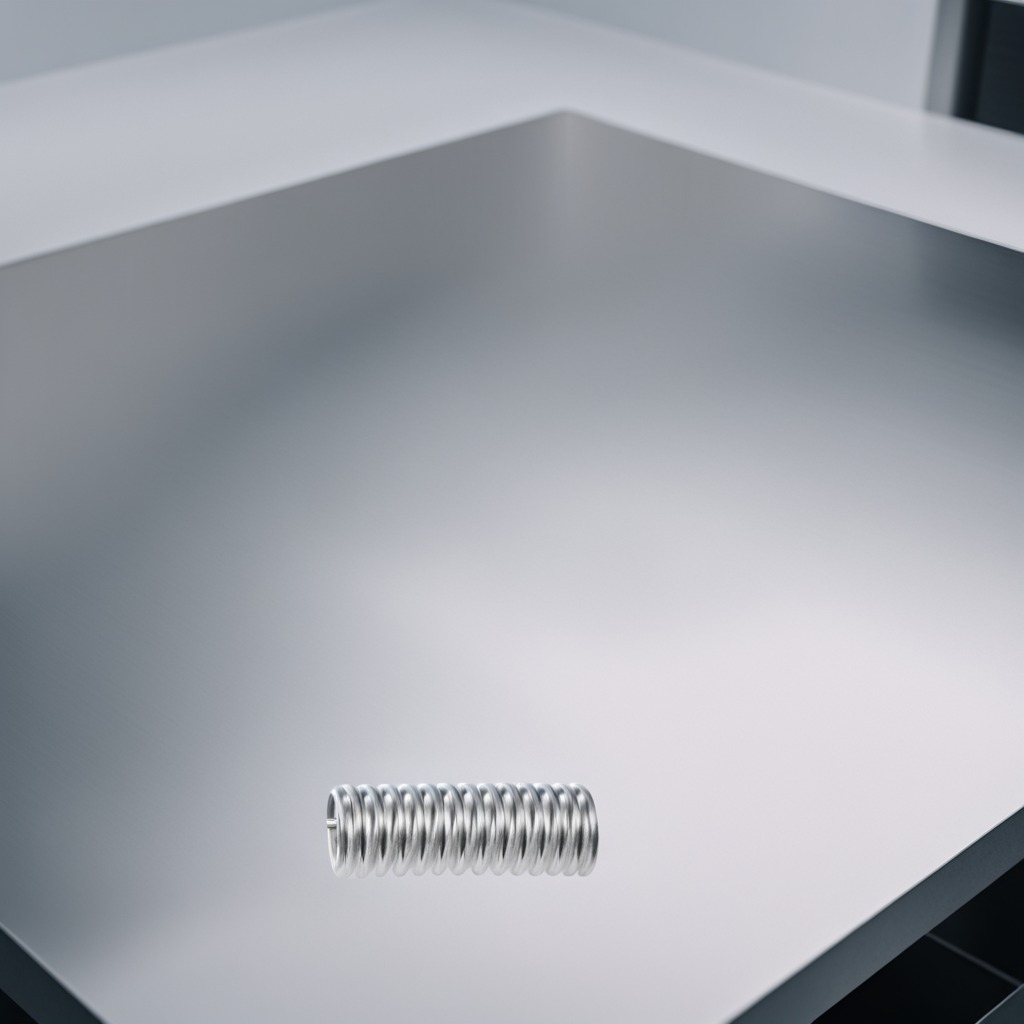
A coiled metal spring lies on the stainless steel table.